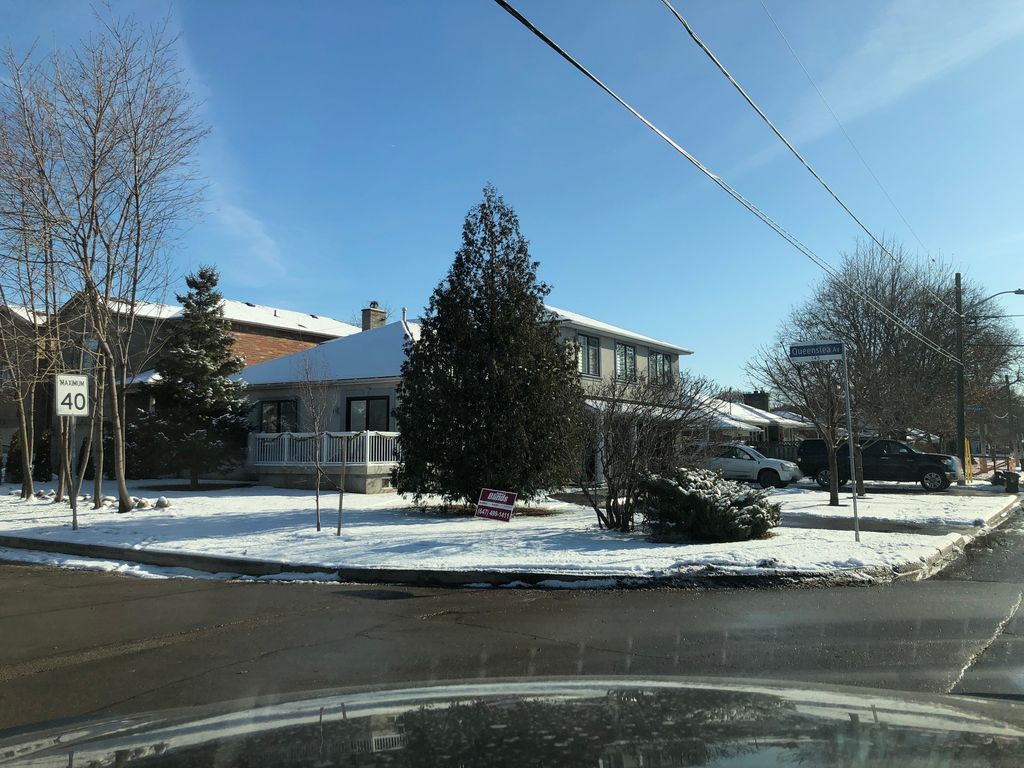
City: toronto